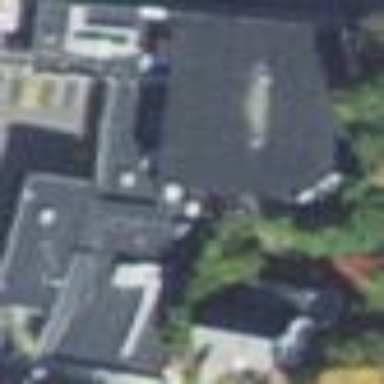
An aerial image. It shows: Building that houses car shop.